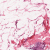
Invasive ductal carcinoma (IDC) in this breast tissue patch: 0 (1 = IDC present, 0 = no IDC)